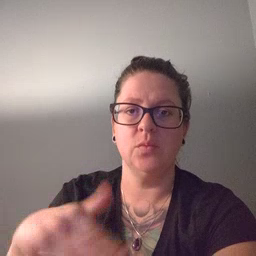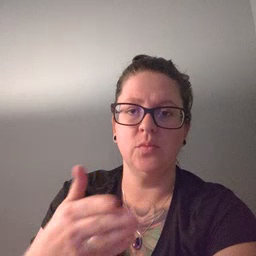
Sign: all